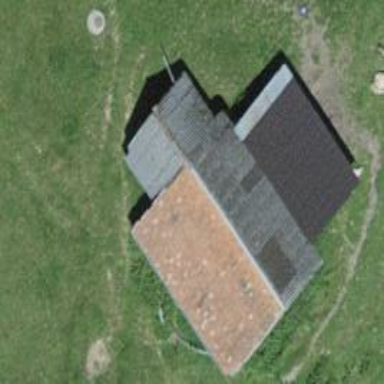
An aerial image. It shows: Barn.